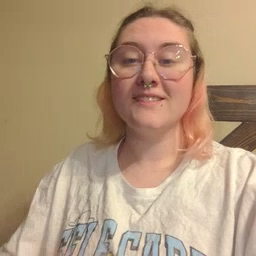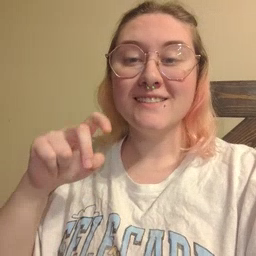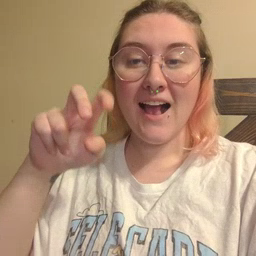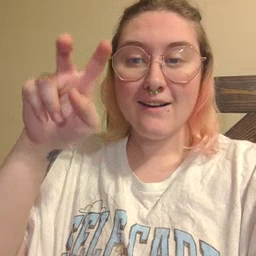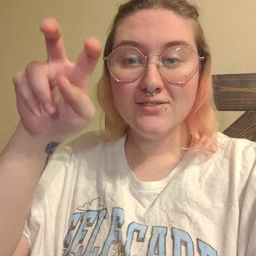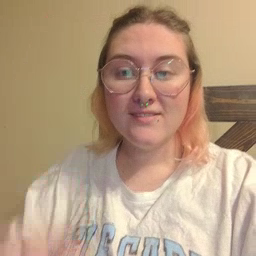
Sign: stairs